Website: bh-photo
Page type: address-validator
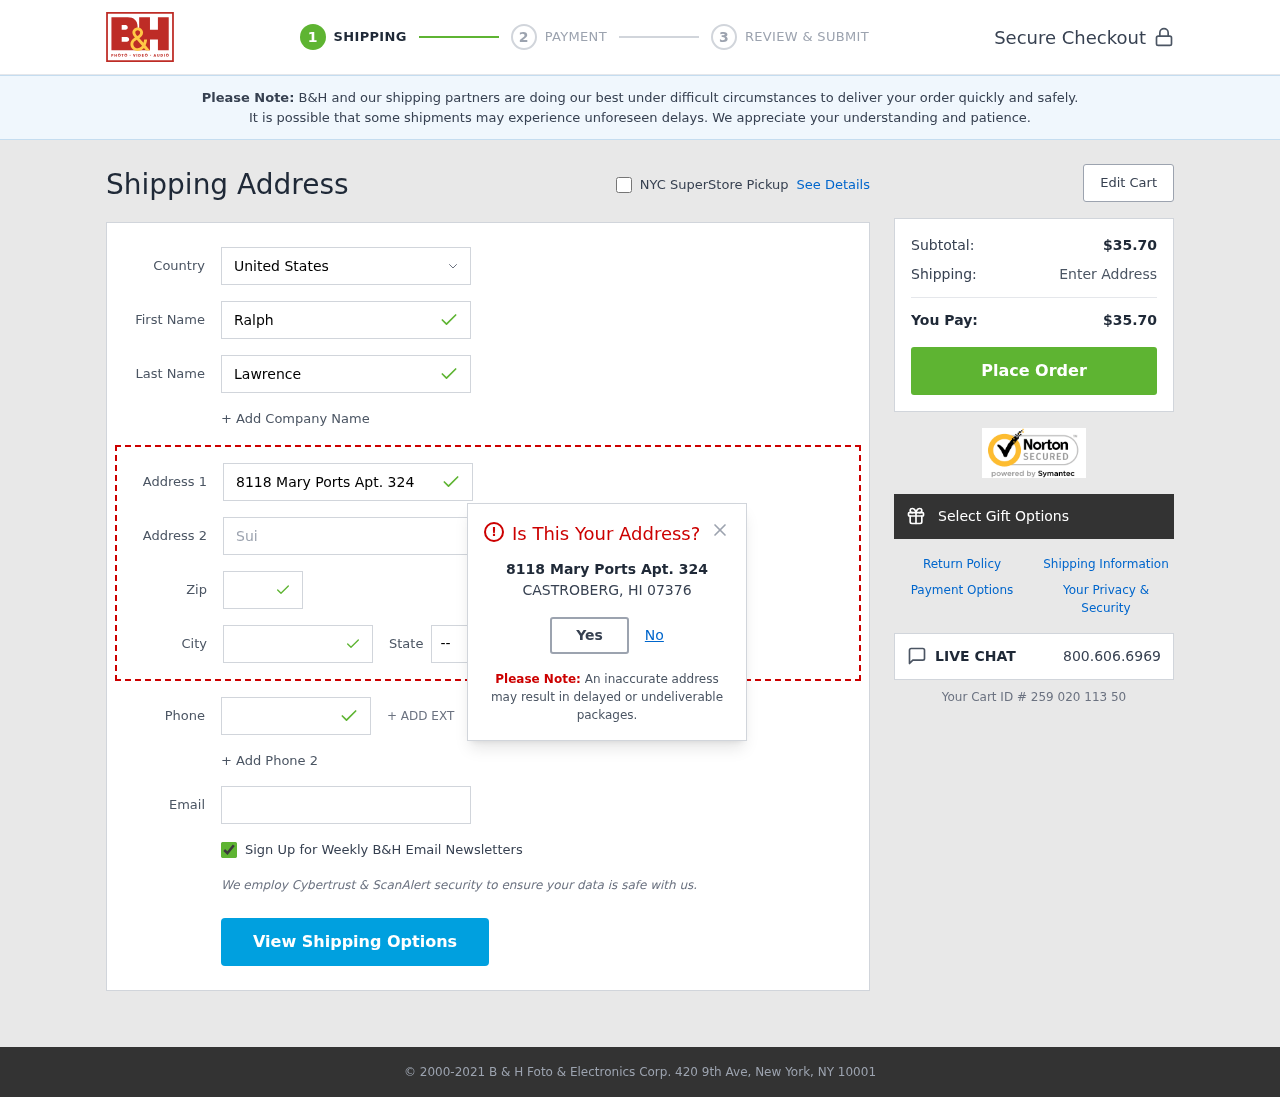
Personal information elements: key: PII_CITY
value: Castroberg
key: PII_COUNTRY
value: United States
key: PII_EMAIL
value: rlawrence@hotmail.com
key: PII_FIRSTNAME
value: Ralph
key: PII_LASTNAME
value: Lawrence
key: PII_PHONE
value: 5007751674
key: PII_POSTCODE
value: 07376
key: PII_STATE_ABBR
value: HI
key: PII_STREET
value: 8118 Mary Ports Apt. 324
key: PII_STREET2
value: Suite 489
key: PII_CITY_MODAL
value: CASTROBERG
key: PII_POSTCODE_FULL
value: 07376
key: PII_POSTCODE_NUMERIC
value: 7376
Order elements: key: ORDER_SUBTOTAL
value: $35.70
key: ORDER_TOTAL
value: $35.70
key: ORDER_ID
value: Your Cart ID # 259 020 113 50